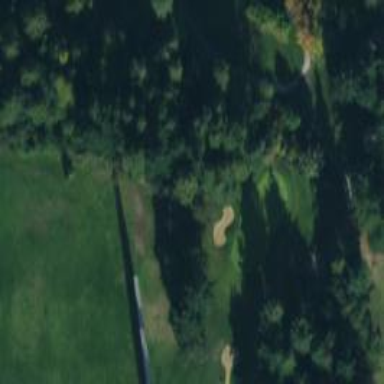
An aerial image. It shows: Golf hole.